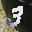
Label: 3